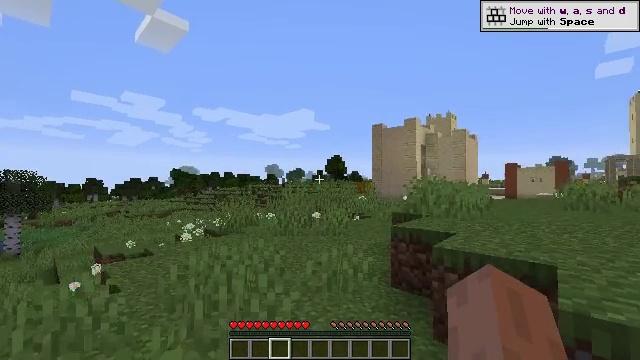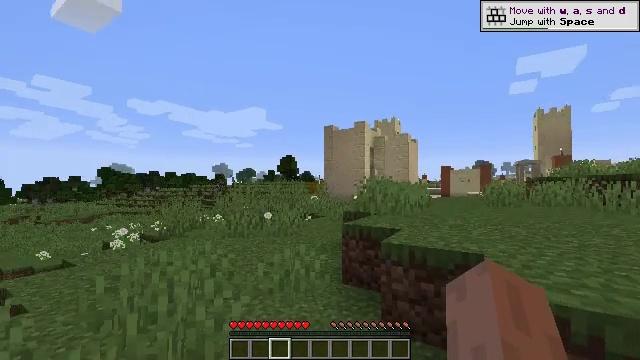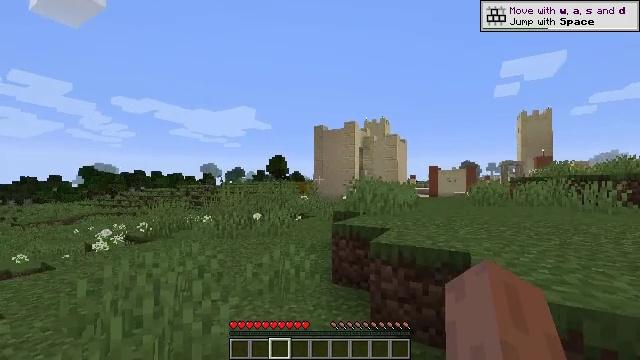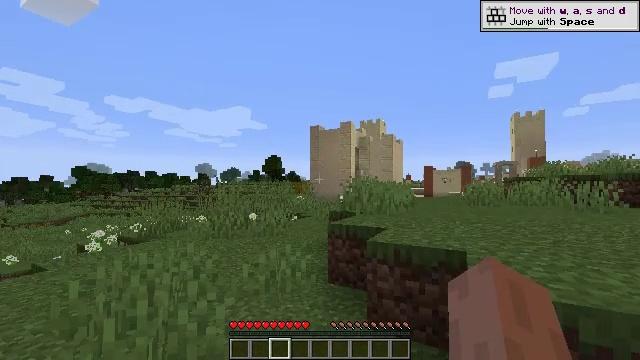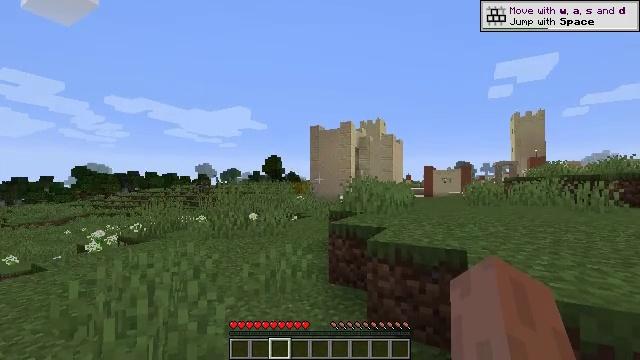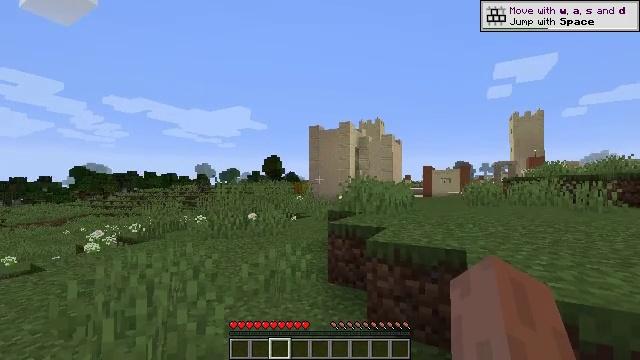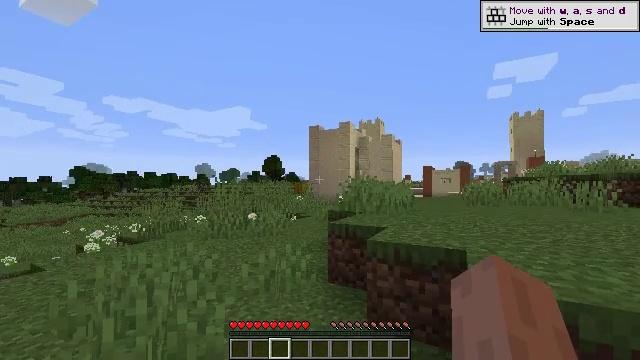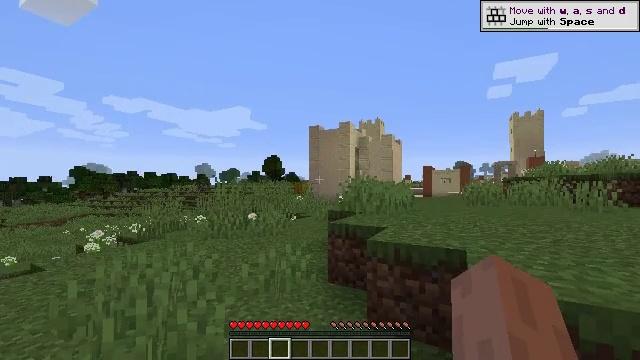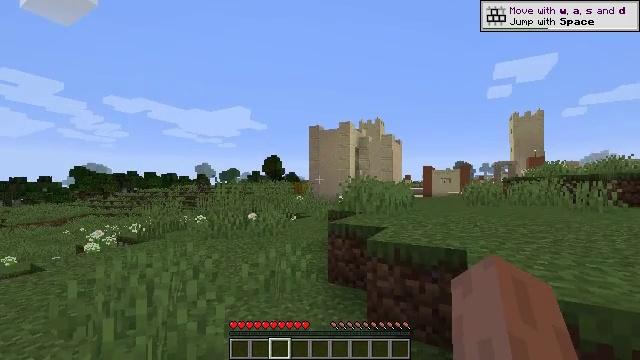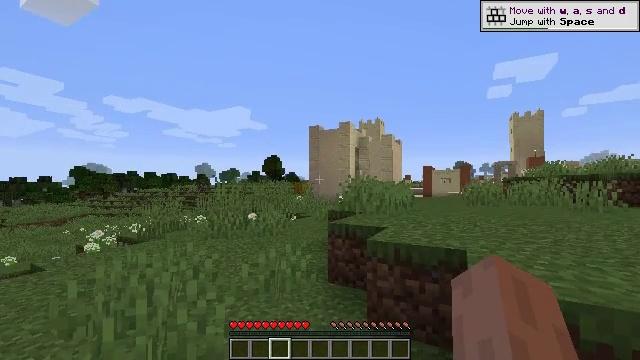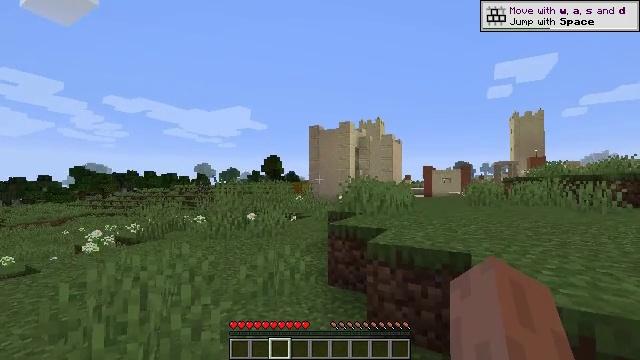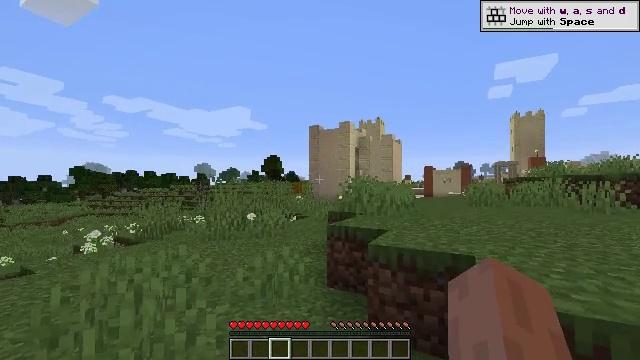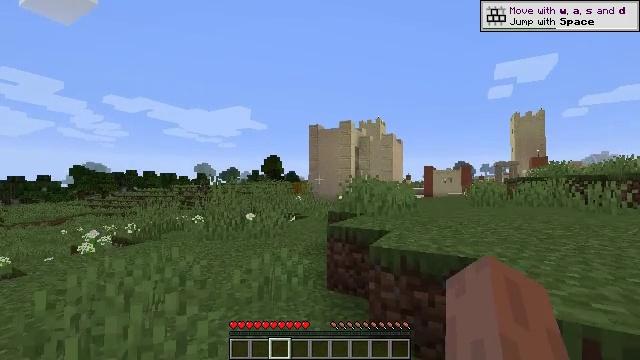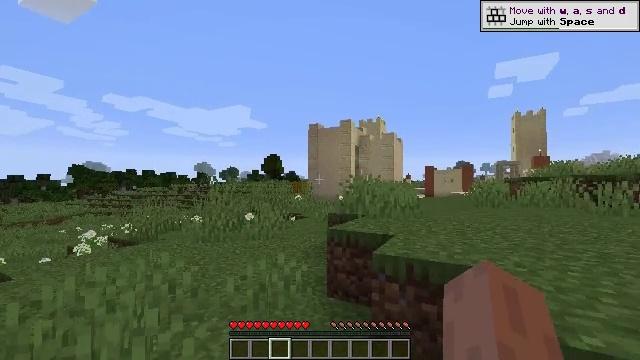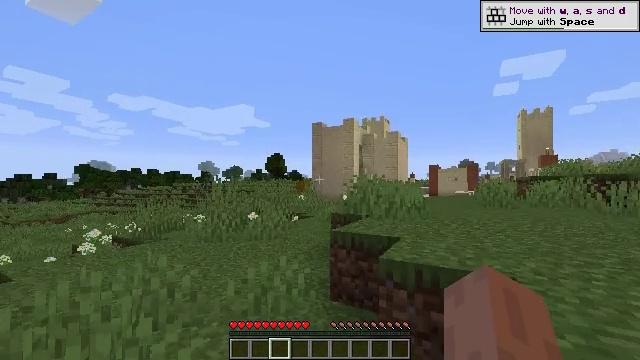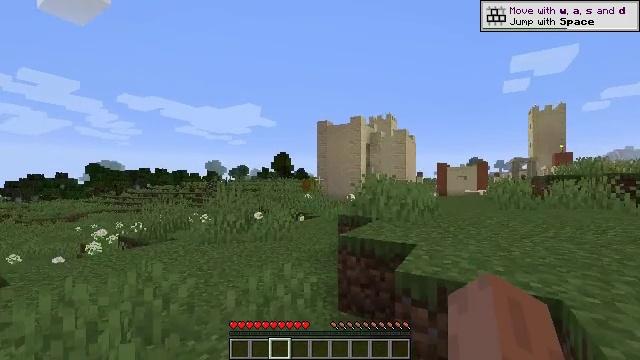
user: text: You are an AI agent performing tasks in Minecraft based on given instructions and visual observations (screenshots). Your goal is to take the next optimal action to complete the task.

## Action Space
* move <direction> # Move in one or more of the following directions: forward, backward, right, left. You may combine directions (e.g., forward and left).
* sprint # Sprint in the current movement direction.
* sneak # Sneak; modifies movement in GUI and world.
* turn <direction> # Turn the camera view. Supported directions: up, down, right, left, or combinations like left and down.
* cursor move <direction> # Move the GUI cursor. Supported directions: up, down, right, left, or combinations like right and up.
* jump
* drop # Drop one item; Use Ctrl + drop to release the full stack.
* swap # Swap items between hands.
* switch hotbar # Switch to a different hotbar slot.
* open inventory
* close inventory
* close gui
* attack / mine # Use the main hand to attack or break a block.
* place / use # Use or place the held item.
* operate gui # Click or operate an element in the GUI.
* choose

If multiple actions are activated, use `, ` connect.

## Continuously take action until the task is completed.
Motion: motion action
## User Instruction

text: Gather sea pickles from coral reefs.
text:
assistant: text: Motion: turn right, attack / mine
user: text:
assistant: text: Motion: turn right, attack / mine
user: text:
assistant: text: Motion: attack / mine
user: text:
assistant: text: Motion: attack / mine
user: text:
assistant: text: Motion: attack / mine
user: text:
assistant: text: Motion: attack / mine
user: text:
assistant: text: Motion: attack / mine
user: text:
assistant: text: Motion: attack / mine
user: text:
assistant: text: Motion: attack / mine
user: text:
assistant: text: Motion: move forward, attack / mine
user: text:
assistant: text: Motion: move forward, attack / mine
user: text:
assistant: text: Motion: move forward, attack / mine
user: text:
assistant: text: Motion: move forward, attack / mine
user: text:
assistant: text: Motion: move forward, attack / mine
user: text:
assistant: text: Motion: move forward, turn left, attack / mine
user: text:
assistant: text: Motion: move forward, turn left, attack / mine
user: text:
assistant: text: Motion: move forward, turn left, attack / mine
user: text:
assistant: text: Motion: move forward, turn left, attack / mine
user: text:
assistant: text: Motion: move forward, turn left, attack / mine
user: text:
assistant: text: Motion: move forward, attack / mine
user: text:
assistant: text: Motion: move forward, attack / mine
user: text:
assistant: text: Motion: move forward, attack / mine
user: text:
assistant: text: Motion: move forward, attack / mine
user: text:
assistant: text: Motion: move forward, attack / mine
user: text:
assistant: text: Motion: move forward, attack / mine
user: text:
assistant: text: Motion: move forward, attack / mine
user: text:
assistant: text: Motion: move forward, attack / mine
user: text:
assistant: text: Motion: move forward, attack / mine
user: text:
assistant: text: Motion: move forward, attack / mine
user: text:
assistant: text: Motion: move forward, attack / mine